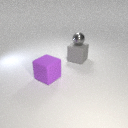
large gray rubber cube below small gray metal sphere